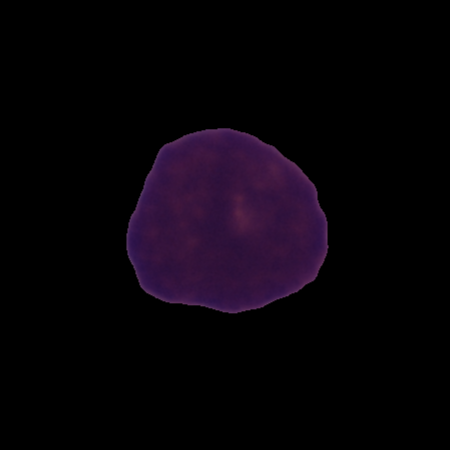
Label: cancer